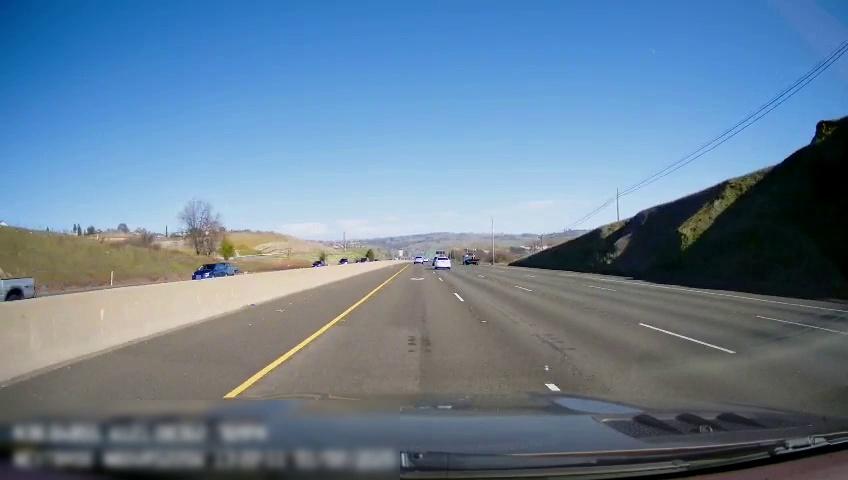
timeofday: Day
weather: Sunny
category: Drivable Space
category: Vehicles | SUV
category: Vehicles | Truck
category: Vehicles | Car
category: Vehicles | Car
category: Vehicles | Car
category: Vehicles | Other LV
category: Lanes | Current Lane
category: Lanes | Current Lane
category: Lanes | Alternate Lane
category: Lanes | Alternate Lane
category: Lanes | Alternate Lane